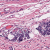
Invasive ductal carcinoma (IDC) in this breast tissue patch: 0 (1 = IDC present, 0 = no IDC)